Question: I want to add a green button to the last list element as shown in screenshot, but the problem is I want to reduce the size of the original margin padding so to make the box little smaller in what it is not, but unable to fix it, I tried with height: 0px; but no luck.
Let me know how can I adjust this, My Bootstap.css file - <URL>
Screenshot-

My jade file -
'''
.navbar.navbar-inverse.navbar-fixed-top
.container
.navbar-header
a.navbar-brand(href='/') uplift
.navbar-collapse.collapse
ul.nav.navbar-nav.navbar-right
li
a(href='/challenge') Challenges
li
a(href='/pricing') Pricing
li
a(href='/pricing', data-toggle='dropdown')
| Content
b.caret
ul.dropdown-menu(role='menu')
li
a(href='/') Blog
li
a(href='/') Landing Page Library
// ul
//li
li
a(href='/') More
b.caret
li
a(href='/', style="background:green;border-radius:15px;") Get Started >
// /.nav-collapse
'''
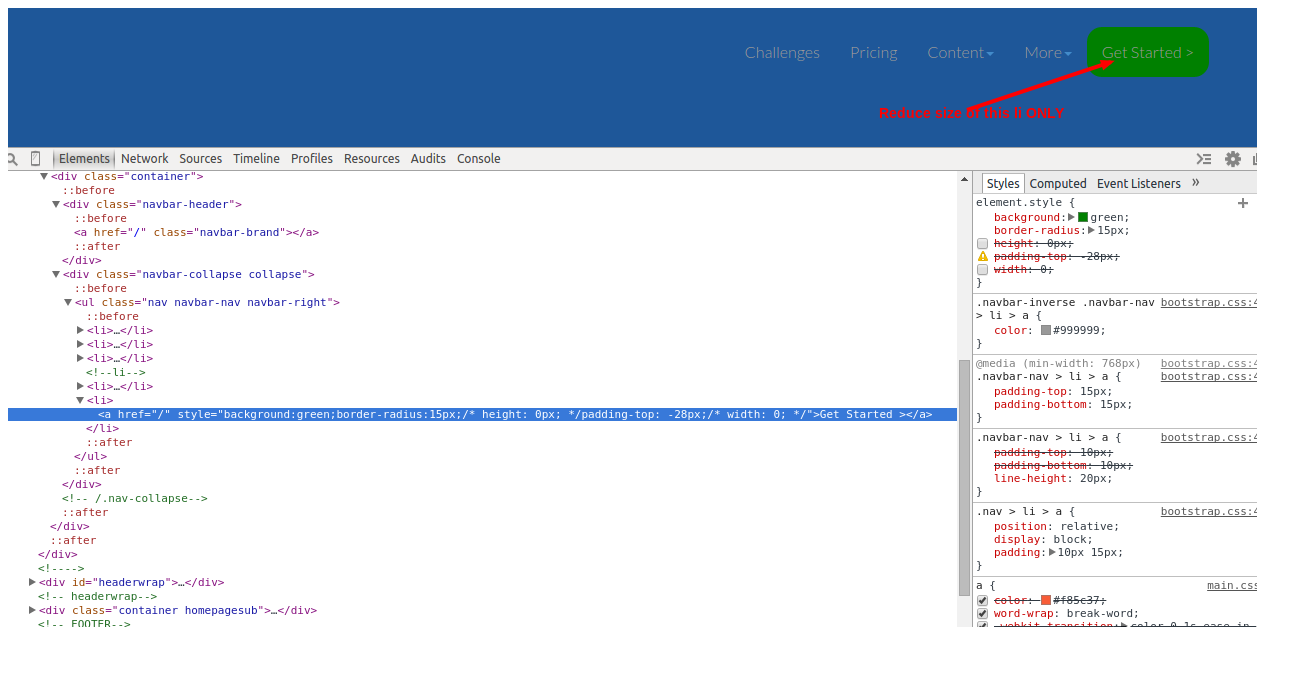
Answer: This is obtained from 'padding 10px 15px;'.
So to reduce 15px to a less px value.
To reduce 10px to a less px value.